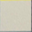
Piece: xx